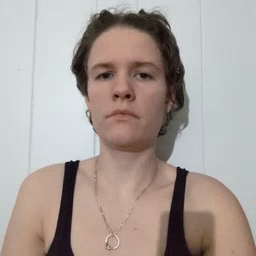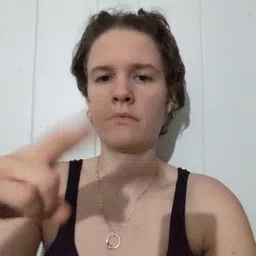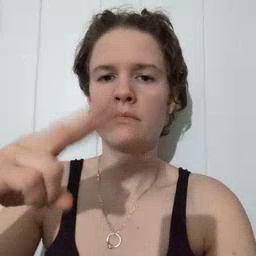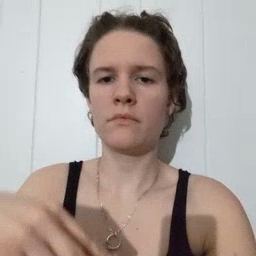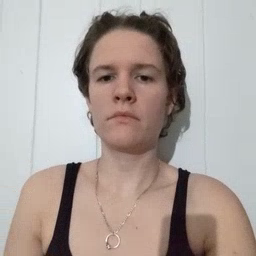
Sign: read